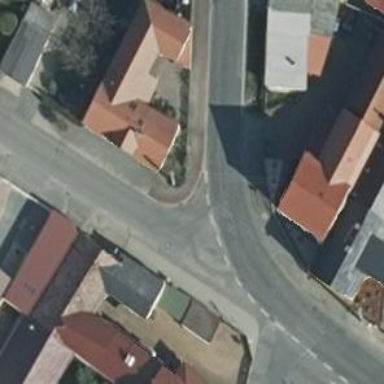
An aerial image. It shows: Secondary road with asphalt surface.